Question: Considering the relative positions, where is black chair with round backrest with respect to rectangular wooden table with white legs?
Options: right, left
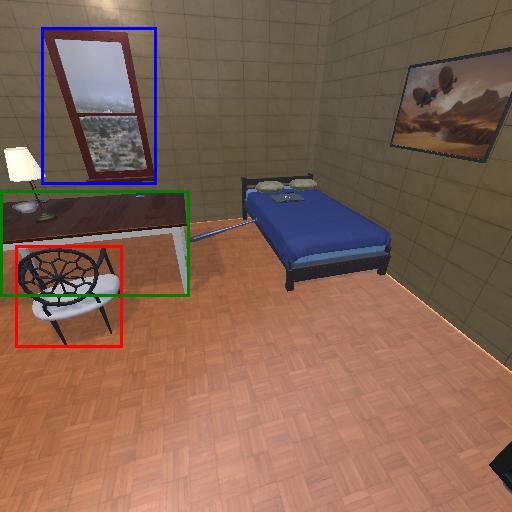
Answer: right